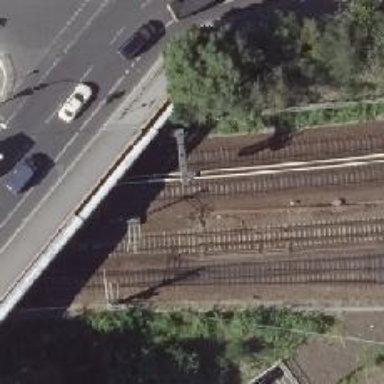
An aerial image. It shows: Railway signal.